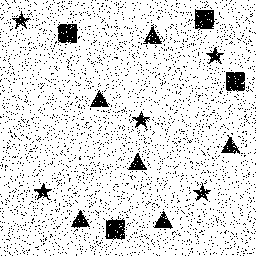
Squares: 4
Triangles: 6
Stars: 5
Total shapes: 15